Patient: sex F, age 28
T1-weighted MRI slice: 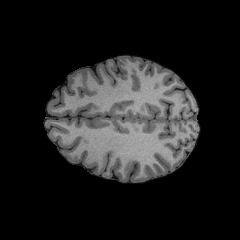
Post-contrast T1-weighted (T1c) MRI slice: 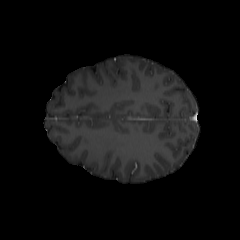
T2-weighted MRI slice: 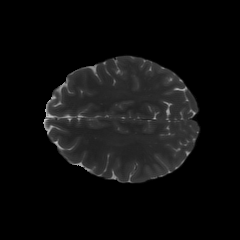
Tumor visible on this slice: no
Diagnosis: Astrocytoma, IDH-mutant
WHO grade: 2